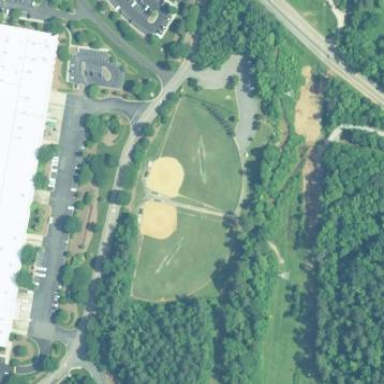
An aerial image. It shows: Softball pitch for leisure land activities.